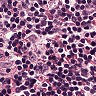
Metastatic tissue present: no